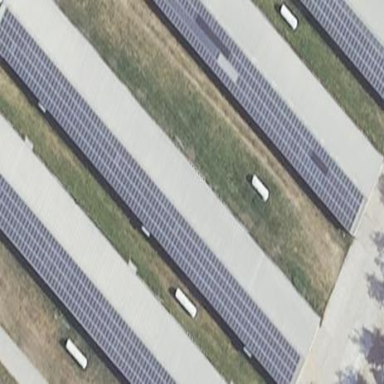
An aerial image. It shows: Building equipped with solar photovoltaic panel for generating electricity. The small installation is solar power generator.